Field crop: maize
Growth stage: 2
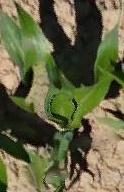
Species: maize